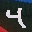
Label: 4